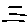
Label: line